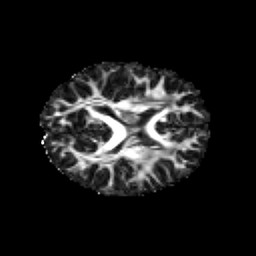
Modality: FA
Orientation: axial
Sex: male
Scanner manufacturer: siemens
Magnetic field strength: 3 T
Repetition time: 5 s
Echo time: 0.071 s